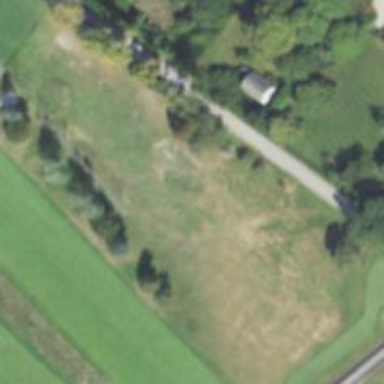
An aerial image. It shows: Grassy area used as driving range for golf.